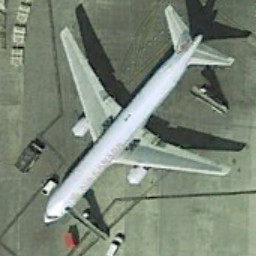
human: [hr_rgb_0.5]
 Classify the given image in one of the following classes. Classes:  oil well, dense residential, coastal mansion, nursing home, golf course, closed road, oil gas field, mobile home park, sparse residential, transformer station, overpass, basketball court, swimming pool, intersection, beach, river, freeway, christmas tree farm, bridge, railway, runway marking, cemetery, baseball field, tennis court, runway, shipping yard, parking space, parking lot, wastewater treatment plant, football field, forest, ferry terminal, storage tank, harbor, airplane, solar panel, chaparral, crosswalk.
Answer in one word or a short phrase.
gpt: airplane